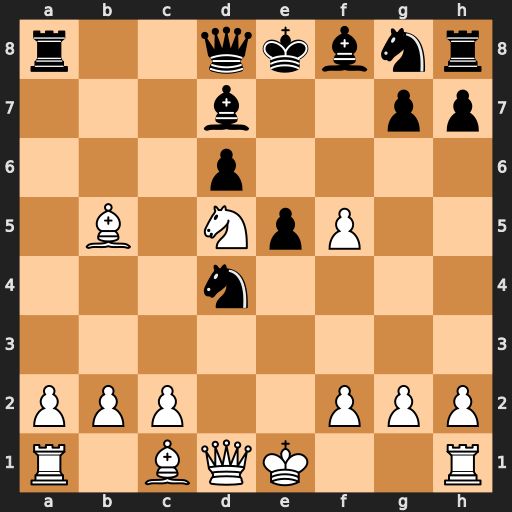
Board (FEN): r2qkbnr/3b2pp/3p4/1B1NpP2/3n4/8/PPP2PPP/R1BQK2R
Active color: w
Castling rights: KQkq
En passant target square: -
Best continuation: Qh5+ g6 fxg6